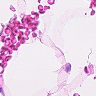
Metastatic tissue present: no